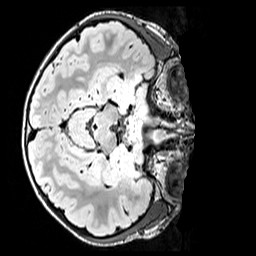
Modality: FLAIR
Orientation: axial
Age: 9
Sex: male
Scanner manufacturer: siemens
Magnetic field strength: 3 T
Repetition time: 5 s
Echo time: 0.388 s